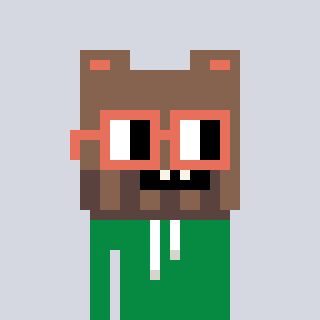
a pixel art character with square orange glasses, a bear-shaped head and a green-colored body on a cool background